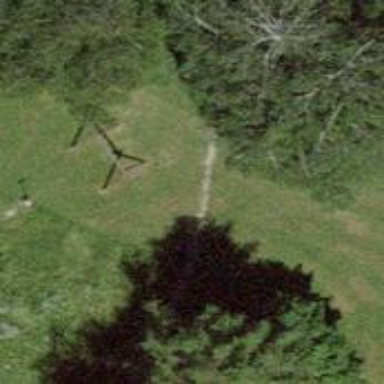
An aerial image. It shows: Playground featuring zipwire.